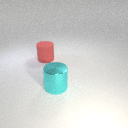
large red rubber cylinder to the left of large cyan metal cylinder